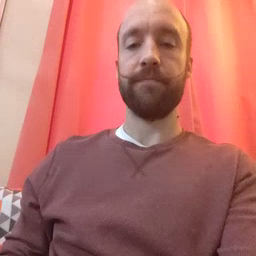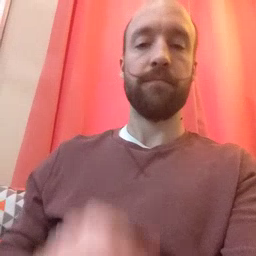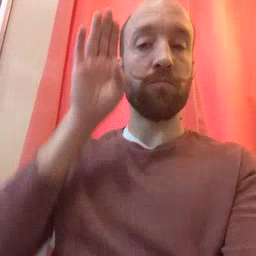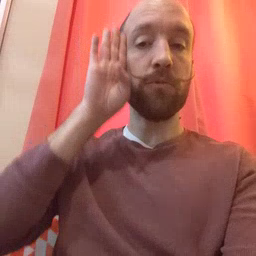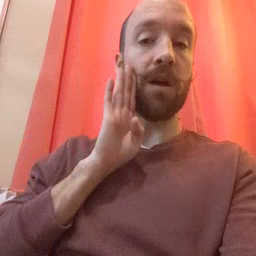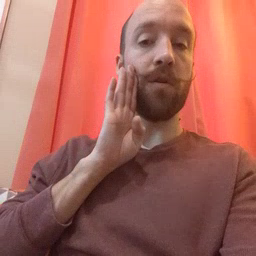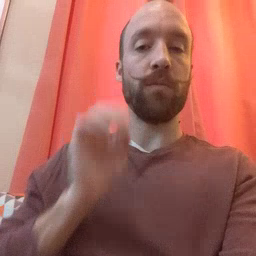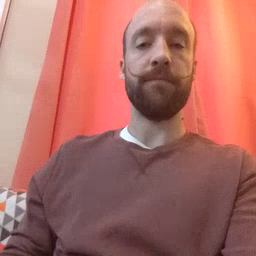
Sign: brown